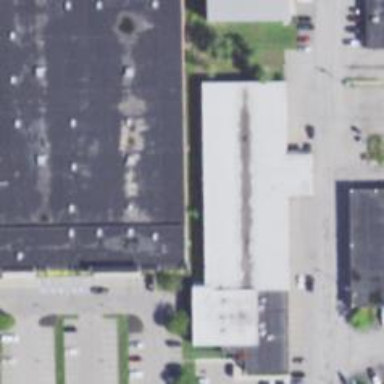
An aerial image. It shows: Retail building.